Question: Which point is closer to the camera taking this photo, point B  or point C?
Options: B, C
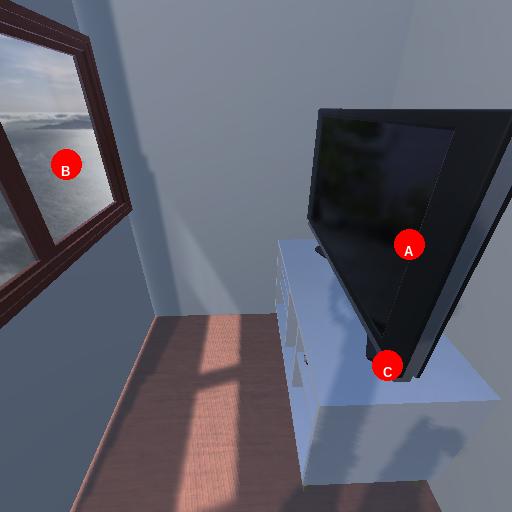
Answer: B